Question: I have an application that has a page where all id's are selected from the table and specific bits of information are shown in html.
What i would like to do next is to make each of these elements as a whole a link to essentially, a 2nd level down.
This level down page will reveal all information bound to that row's id, is it possible to build this in a way that is dynamic?
I am using jQuery mobile to build pages, and i'd like to use 1 template and append the relevant html elements into it, and populate each with the id bound information.
I hope this makes some sense, and any guidance or suggestions would be greatly appreciated.

The above mockups represent what i would like to achieve, the left image displays a list of all rows in the table, upon clicking one of them, you are taken to another page, with only information for that particular id.
Can i achieve this for each item within the list?
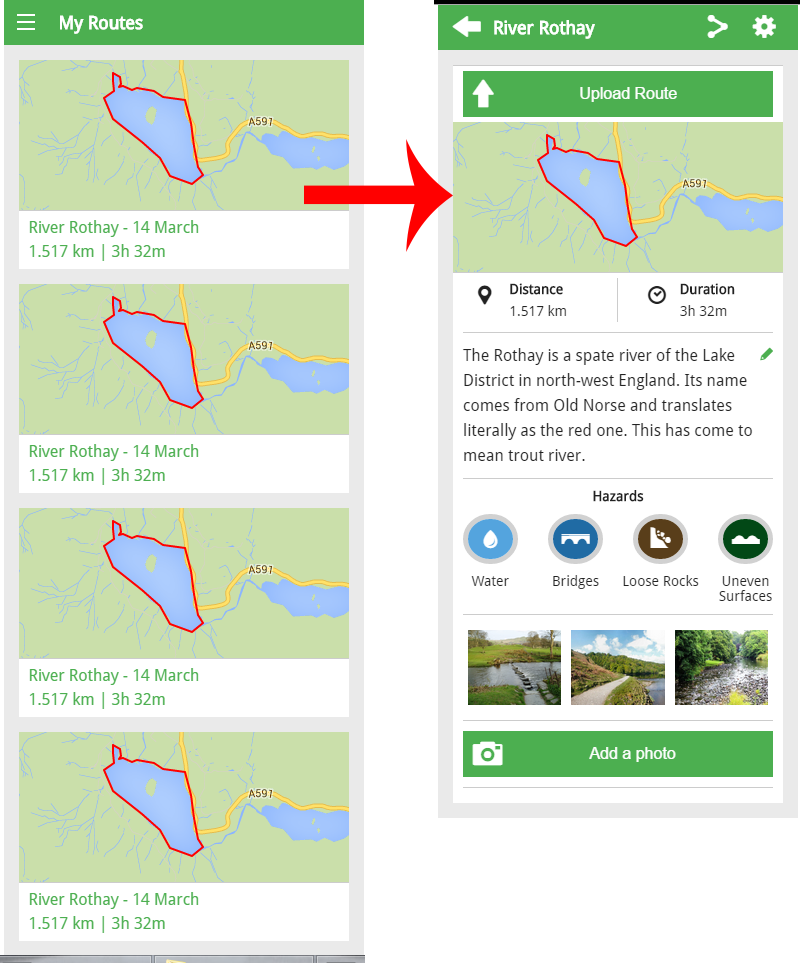
Answer: It's a good navigation example and it's not difficult to implement.
Since the information is coherent (every DB row has the same columns), create just one empty template (: it's now based on your <URL>:
'''
<div data-role="page" id="route_details">
<div data-role="header">
<a data-rel="back"><i class="fa fa-arrow-left"></i></a>
<h1 id="walkTitle"></h1>
</div>
<div data-role="main" class="ui-content">
<div class="finishedRouteInfo">
<div class="mapDetails" style="width: 100%; height: 150px;"></div>
<div class="ui-grid-a">
<div class="ui-block-a home_btns no_border">
<div class="ui-block-a finishedDistance"><i class="fa fa-map-marker"></i></div>
<div class="ui-block-b"><p>Distance <br/><span id="finalDistance" class="value"></span></p></div>
</div>
<div class="ui-block-b home_btns">
<div class="ui-block-a finishedDistance"><i class="fa fa-clock-o"></i></div>
<div class="ui-block-b finishedDuration"><p>Duration <br/><span class="value" id="finalDuration"></span></p></div>
</div>
<span class="horizontalSplitter"></span>
<div class="walkDescription"></div>
</div>
</div>
</div>
'''
The code in your PasteBin cannot work because you are creating multiple pages with elements having the same IDs (i.e.: 'finalDistance', 'finalDuration'). Also, you are creating many pages which probably the user will never see.
So, simplify your loading function:
'''
var last_results = [];
$(document).on("pageinit", "#my-routes", function() {
db.transaction(function(t){
t.executeSql('SELECT * FROM WALKS', [], querySuccess, errorCB);
});
function querySuccess(t, results, Element) {
last_results = results;
}
});
'''
and delay the content/map creation just before showing the page with route details:
'''
$("#route_details").on("pagecontainerbeforeshow", function()
{
// use your DB data
var data = last_results.rows.item(clicked_route);
$("#walkTitle).html(data.WalkTitle);
$(".walkDescription").html(data.WalkDescription);
// ...create the map and fill the rest...
});
'''
You just have to link each route to this page, setting 'clicked_route' when the link is clicked using something like this:
'''
<a class="walkPage" href="#route_details" data-route="0">Route 0</a>
<a class="walkPage" href="#route_details" data-route="1">Route 1</a>
<a class="walkPage" href="#route_details" data-route="2">Route 2</a>
'''
JavaScript:
'''
$(document).on("click", ".walkPage") {
clicked_route = parseInt($(this).attr("data-route"));
});
'''
...Since you have to show the route map in two different pages, refactor your code so that you can easily create a map and add it to any page.
Hope it's sufficiently clear to fully implement it.